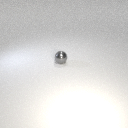
small gray metal sphere